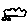
Label: cloud